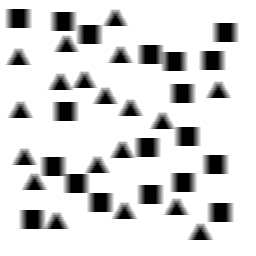
Squares: 19
Triangles: 19
Stars: 0
Total shapes: 38